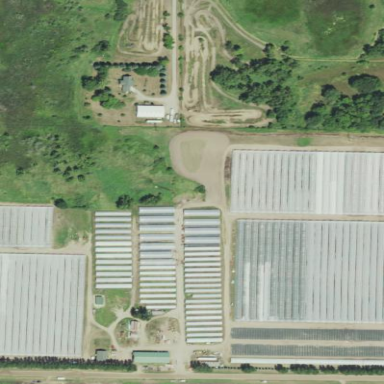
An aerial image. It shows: Greenhouse used for horticulture.